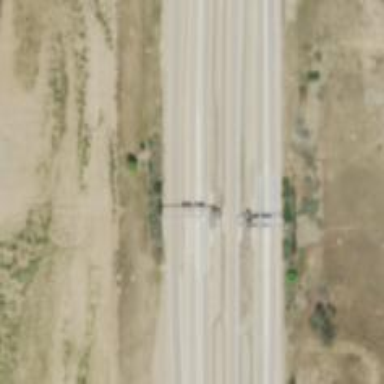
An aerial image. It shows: Toll gantry on the road.